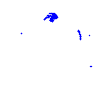
Particle: kaon